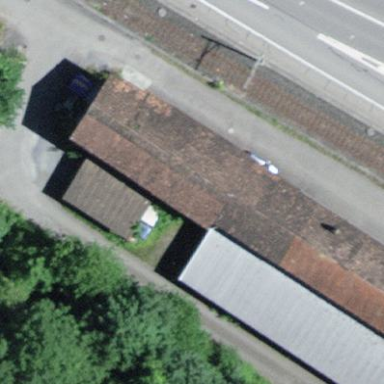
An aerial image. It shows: Industrial building.